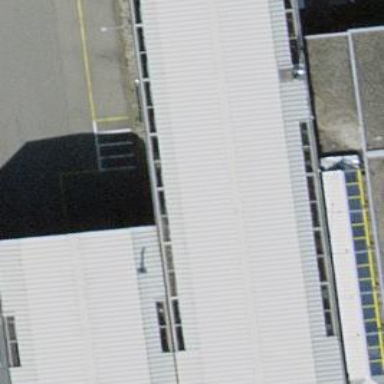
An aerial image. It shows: Building dedicated to vehicle inspection.